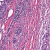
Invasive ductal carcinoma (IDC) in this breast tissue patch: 0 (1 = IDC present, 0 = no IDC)